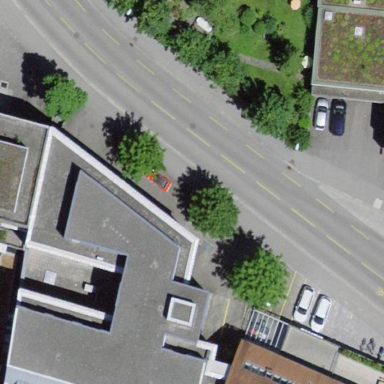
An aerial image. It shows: Commercial building with flat roof.